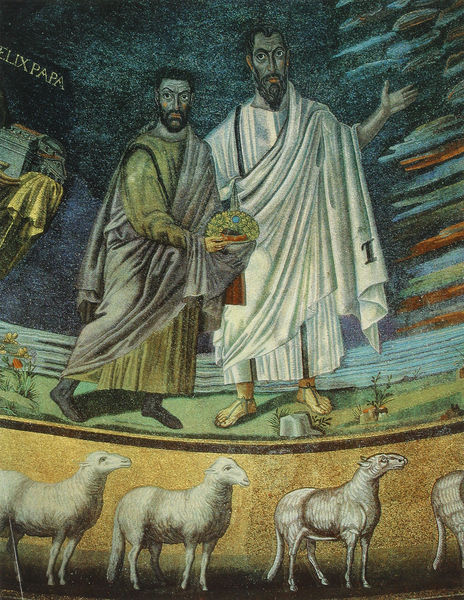
Titel: Apsismosaik
Standort: Rom, S. Cosma e Damiano (EU - I - Latium)
Schlagwörter: blau, gemälde, hand, himmel, mann, umhang, weiß, wolken, gelb, grün, menschen, blumen, männer, gras, wiese, bart, bärte, gesichter, wand, falten, stein, bildnis, kirche, figur, gewand, gold, kutte, krone, stock, füße, schrift, schuhe, farbe, papst, sandalen, zeigen, lamm, schaf, barfuß, mosaik, rom, sandale, jesus, toga, apsis, griechenland, heilige, fresko, schafe, hirte, schaaf, lade, papa, bundeslade, handd